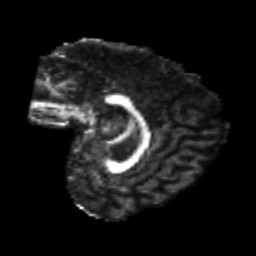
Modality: FA
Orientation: sagittal
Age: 26
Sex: female
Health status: healthy
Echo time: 0.074 s